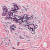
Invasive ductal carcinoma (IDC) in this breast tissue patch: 0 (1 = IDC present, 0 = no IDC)